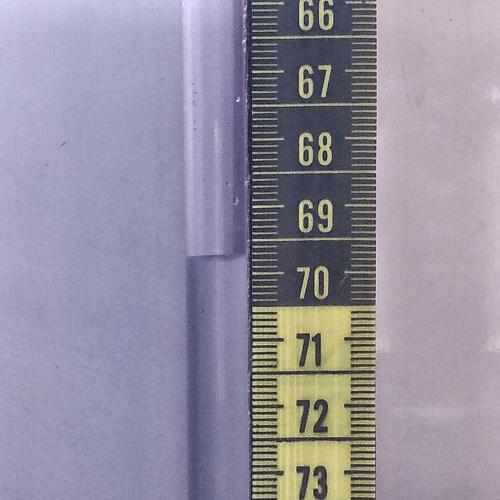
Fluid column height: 69.7 cm